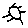
Label: sun